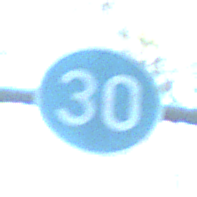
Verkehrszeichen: VorgeschriebeneMindestgeschwindigkeit
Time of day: MorningAfternoon
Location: Outdoor (Nature)
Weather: Clear
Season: NotSpecified
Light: Natural